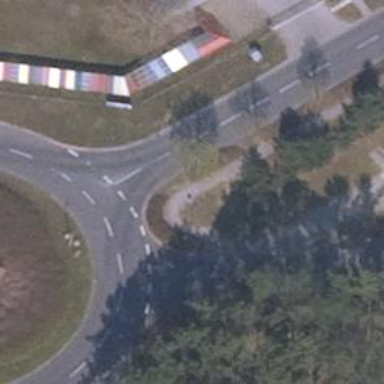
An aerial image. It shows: Unclassified road featuring roundabout.